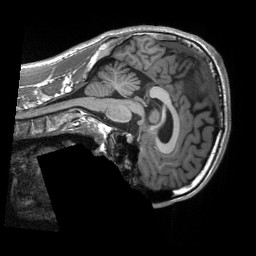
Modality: T1w
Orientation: sagittal
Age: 24
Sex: male
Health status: healthy
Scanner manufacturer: siemens
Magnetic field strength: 3 T
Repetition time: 2.3 s
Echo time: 0.00229 s